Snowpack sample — Buffalo Mountain, Silverthorne, Colorado, USA (2/22/26, 2:02 PM MST)
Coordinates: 39.622, -106.113
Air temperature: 33 °F
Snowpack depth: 63 cm
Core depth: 50 cm
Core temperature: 28.4 °F
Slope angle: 11°, slope face: 116°
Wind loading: low
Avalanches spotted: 0
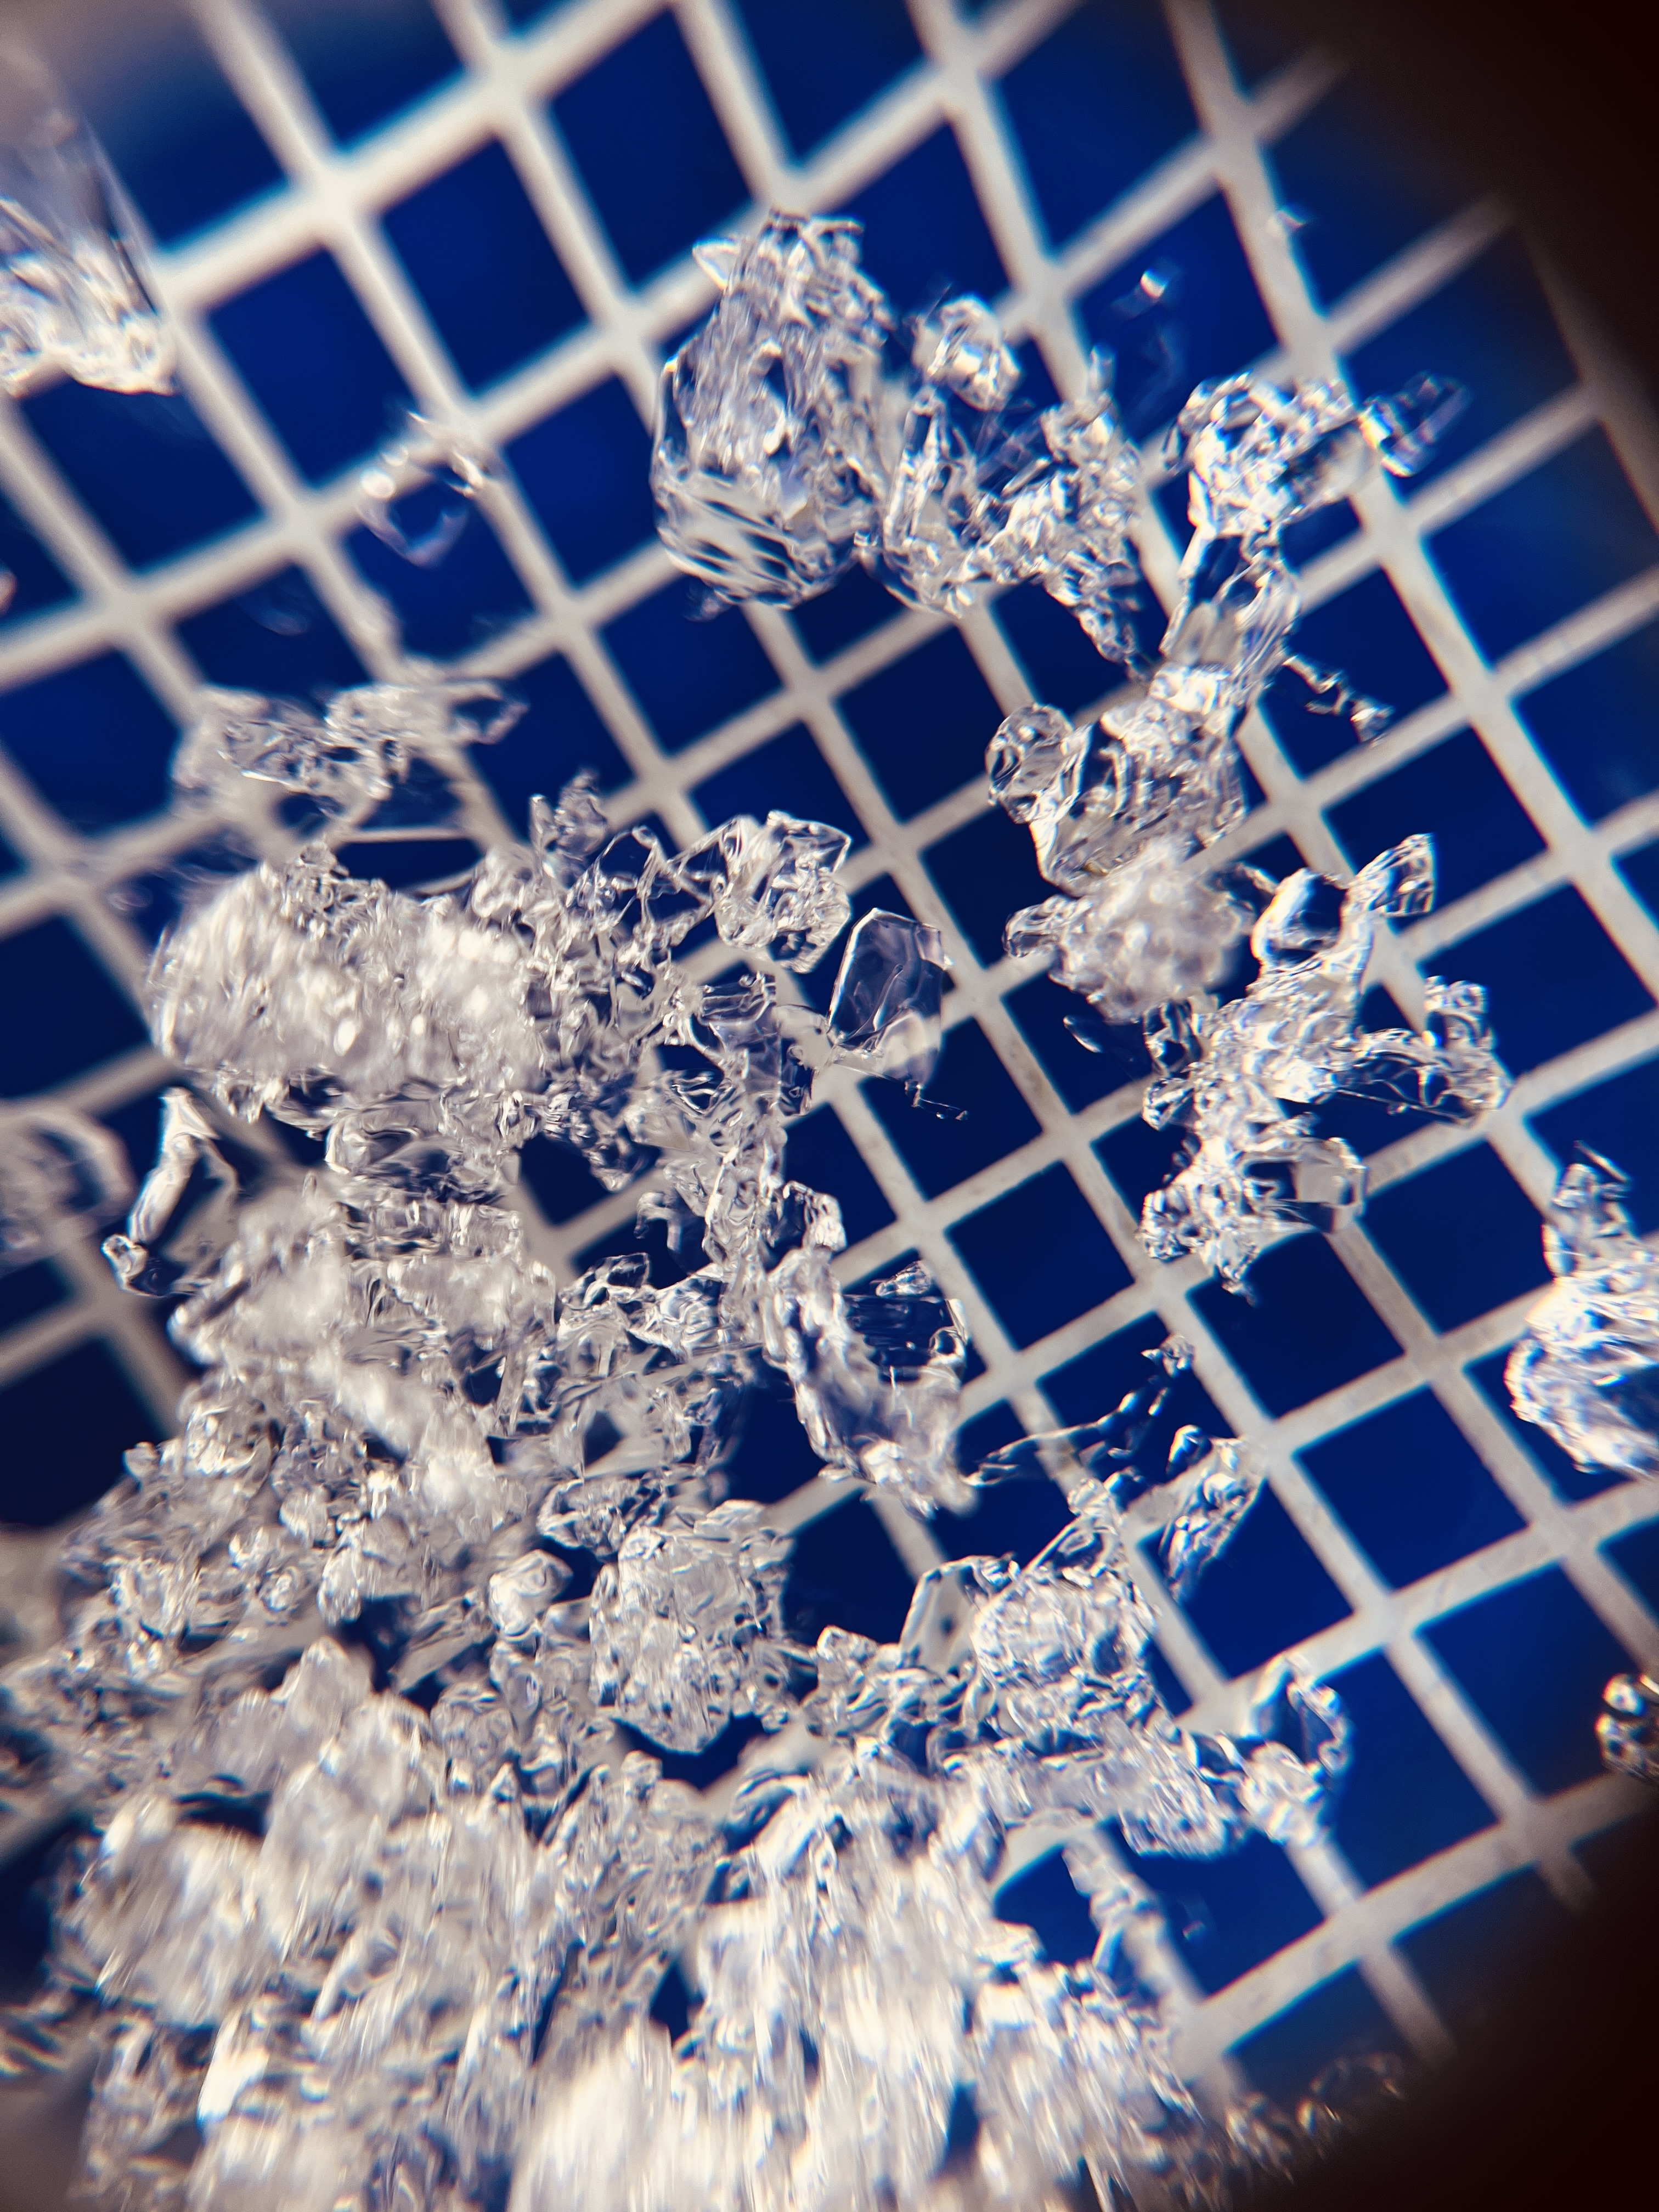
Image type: magnified_profile
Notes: In a firebreak similar to site 1, minimal wind loading with no spotted avalanches (not many faces in view though)